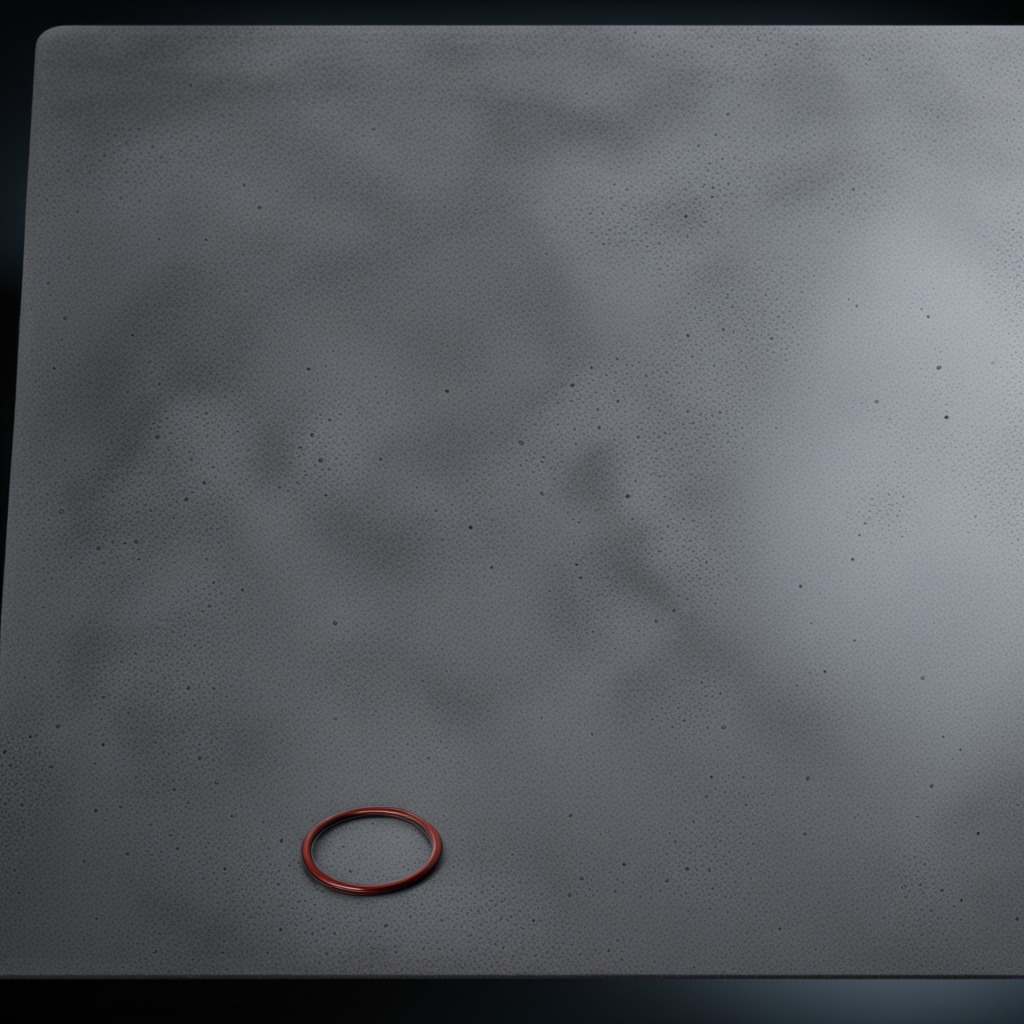
A rubber O-ring is lying on a clean granite table inside a workshop at night.